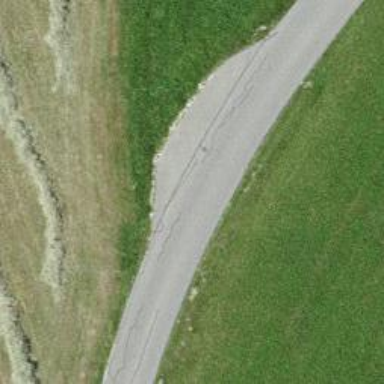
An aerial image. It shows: Passing place on the road.